Interaction volume radius: 5 \u00c5
Interaction volume height: 10 \u00c5
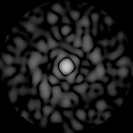
Disorder parameter: 0.8717